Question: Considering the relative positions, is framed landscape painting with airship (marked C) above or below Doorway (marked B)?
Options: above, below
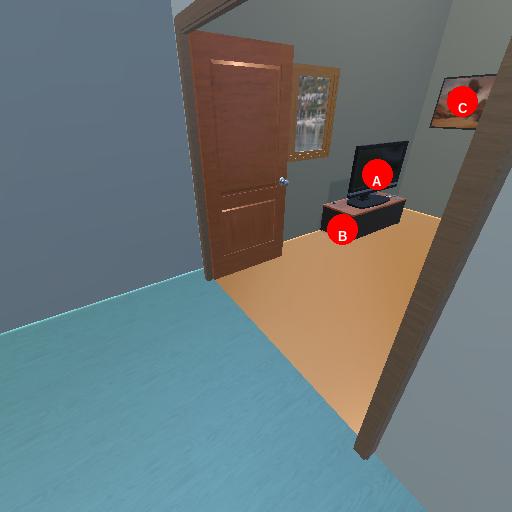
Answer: above